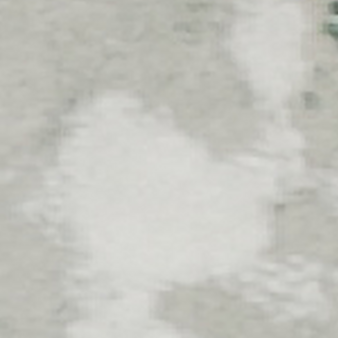
Label: other